Field crop: maize
Growth stage: 2
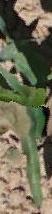
Species: maize